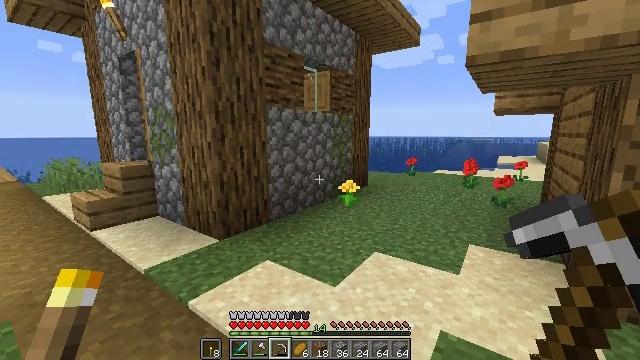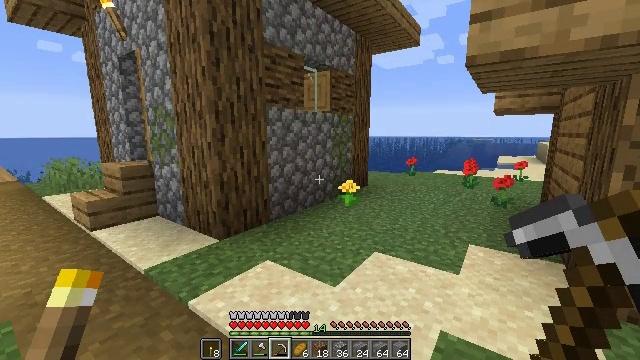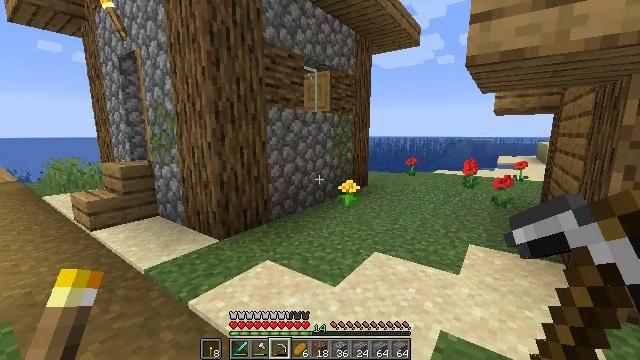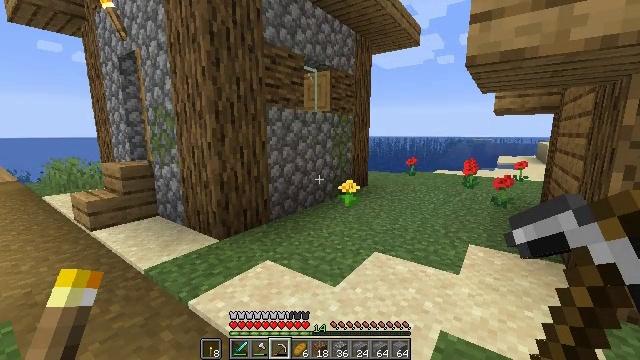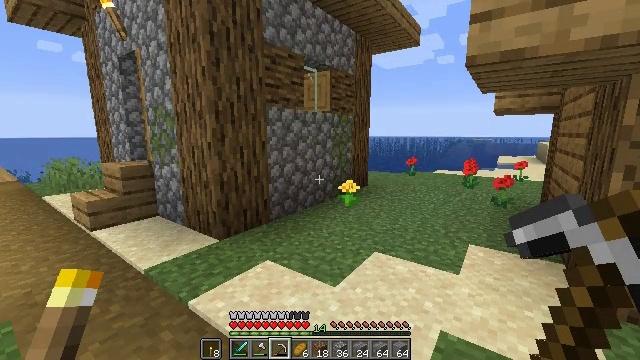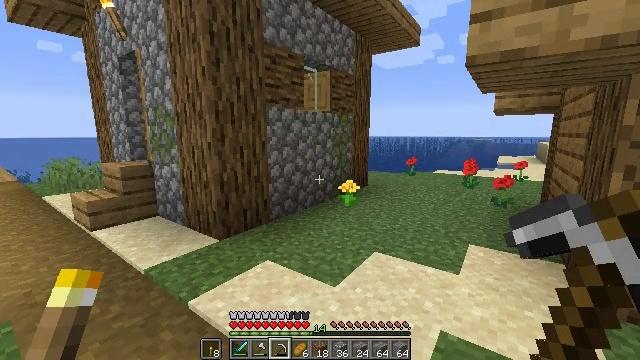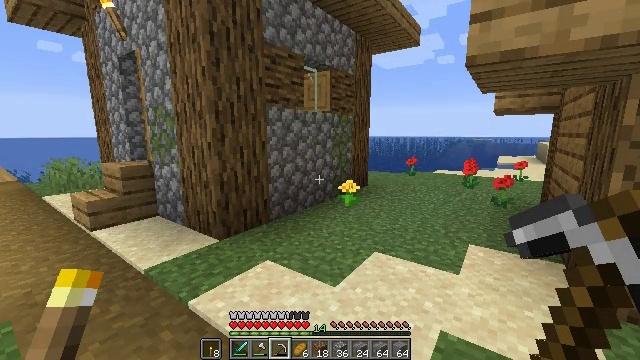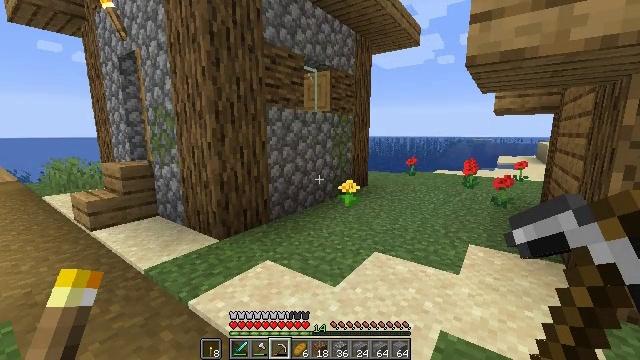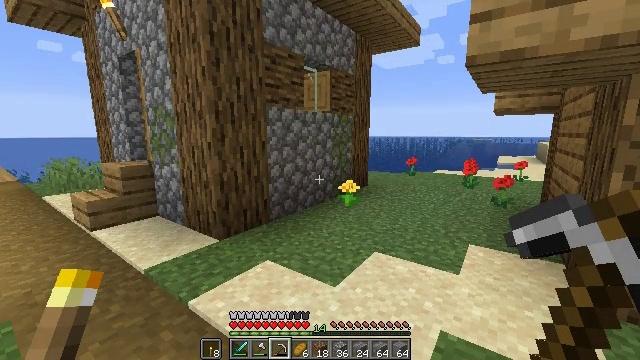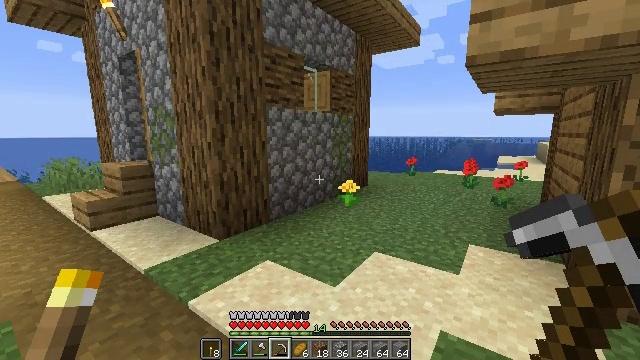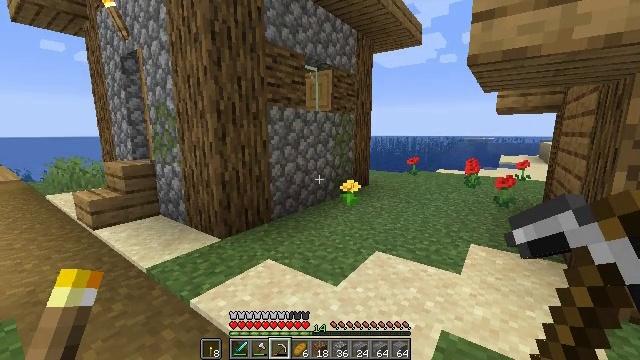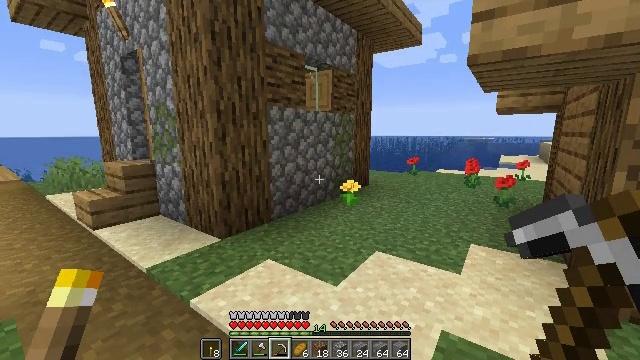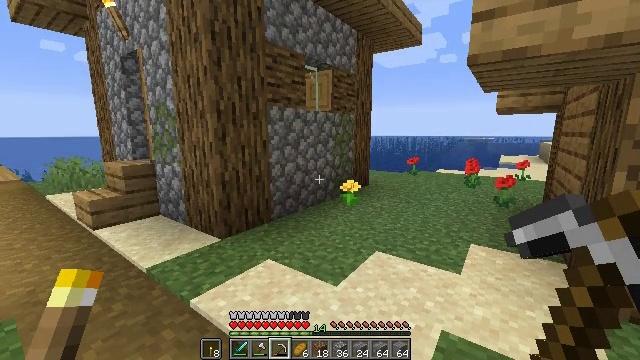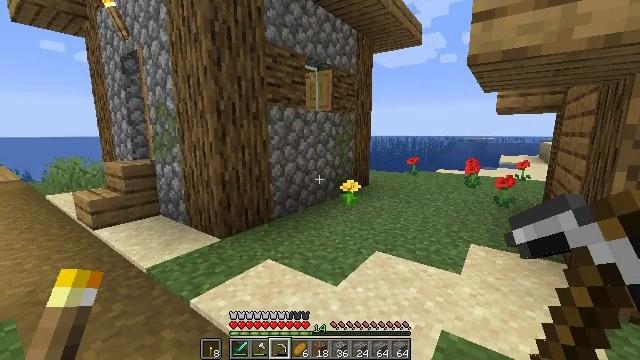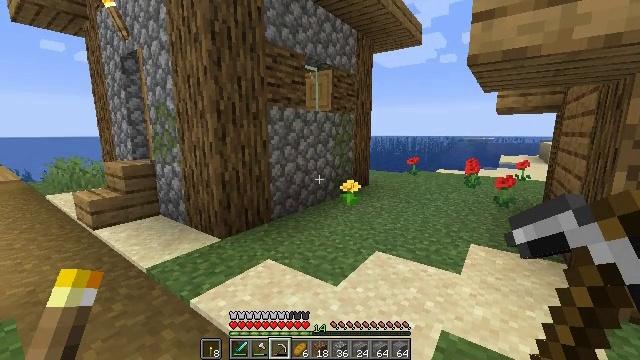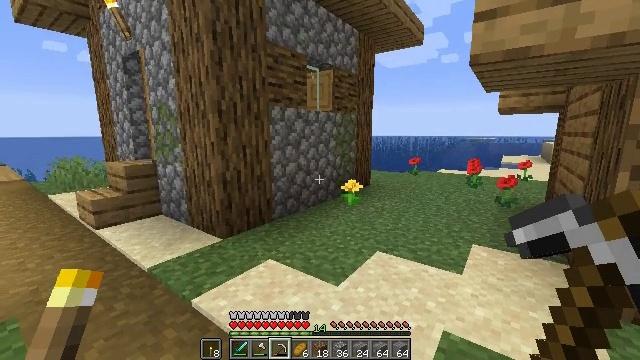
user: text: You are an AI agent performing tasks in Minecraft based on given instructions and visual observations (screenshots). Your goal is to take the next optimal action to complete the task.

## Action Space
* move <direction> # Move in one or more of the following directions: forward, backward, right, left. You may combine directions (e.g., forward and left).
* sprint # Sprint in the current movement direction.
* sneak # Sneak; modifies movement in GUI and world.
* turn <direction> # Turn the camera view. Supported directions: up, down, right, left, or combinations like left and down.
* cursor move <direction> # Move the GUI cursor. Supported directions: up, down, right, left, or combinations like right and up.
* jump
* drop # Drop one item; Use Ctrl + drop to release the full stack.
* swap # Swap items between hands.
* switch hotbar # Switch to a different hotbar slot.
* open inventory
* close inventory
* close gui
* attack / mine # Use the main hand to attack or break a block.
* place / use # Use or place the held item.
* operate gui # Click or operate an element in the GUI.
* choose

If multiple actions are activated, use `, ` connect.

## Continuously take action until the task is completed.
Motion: motion action
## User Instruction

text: Gather some oak stairs for reuse.
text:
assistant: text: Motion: no_op
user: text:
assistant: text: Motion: no_op
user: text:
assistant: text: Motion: no_op
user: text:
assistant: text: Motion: no_op
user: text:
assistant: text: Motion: no_op
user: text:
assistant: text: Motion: no_op
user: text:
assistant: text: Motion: no_op
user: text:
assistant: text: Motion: no_op
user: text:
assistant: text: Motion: no_op
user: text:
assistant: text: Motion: no_op
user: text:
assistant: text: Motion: no_op
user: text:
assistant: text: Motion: no_op
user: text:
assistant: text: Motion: no_op
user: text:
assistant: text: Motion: no_op
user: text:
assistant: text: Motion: no_op
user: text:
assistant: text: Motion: no_op
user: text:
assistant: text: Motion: no_op
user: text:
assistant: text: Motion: no_op
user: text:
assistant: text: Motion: no_op
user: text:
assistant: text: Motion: no_op
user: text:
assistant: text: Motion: no_op
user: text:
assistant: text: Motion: no_op
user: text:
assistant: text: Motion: no_op
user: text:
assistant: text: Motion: no_op
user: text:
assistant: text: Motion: no_op
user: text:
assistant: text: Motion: no_op
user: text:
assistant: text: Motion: no_op
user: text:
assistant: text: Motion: no_op
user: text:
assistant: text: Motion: no_op
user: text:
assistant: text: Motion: no_op